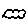
Label: cloud